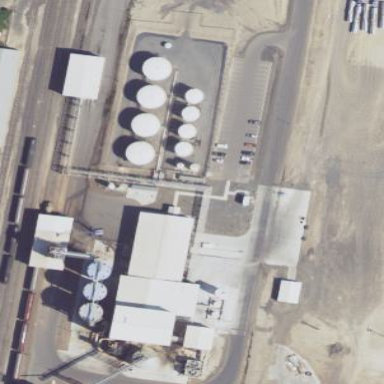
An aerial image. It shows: Industrial area used for food processing.